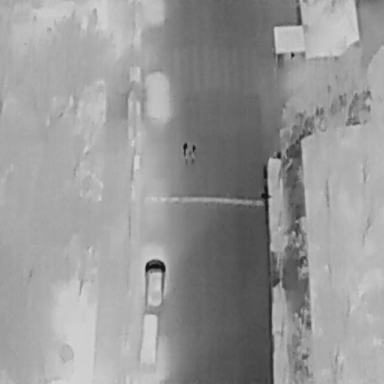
There are two People in the infrared image.